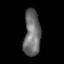
Tissue: lung
Cell type: T cells
Senescence score: 0.1532
Nuclear area (px): 755
Mean DAPI intensity: 108.86